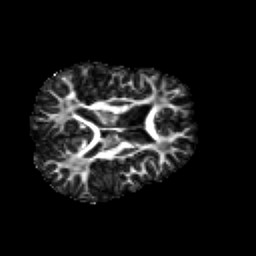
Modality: FA
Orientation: axial
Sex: female
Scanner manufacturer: siemens
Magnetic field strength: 3 T
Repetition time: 5 s
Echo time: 0.071 s